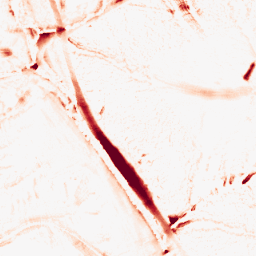
Category: morphological
Decomposition family: morphological
Decomposition parameters: operation: opening
size: 10
Upsampling method: bilinear
Upsampling parameters: scale: 4
Upsampling scale: 4